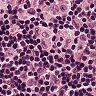
Metastatic tissue present: no